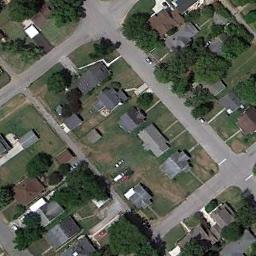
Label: medium_residential